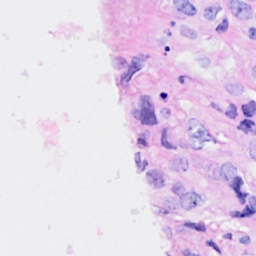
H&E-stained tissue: Breast